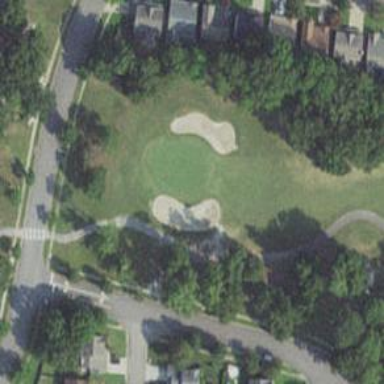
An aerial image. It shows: View of golf hole.